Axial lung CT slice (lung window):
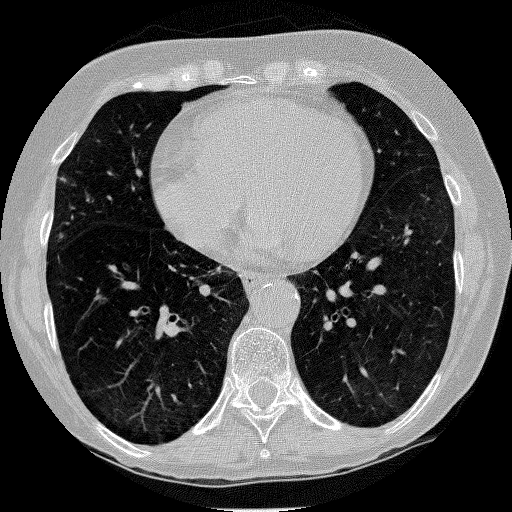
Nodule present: no